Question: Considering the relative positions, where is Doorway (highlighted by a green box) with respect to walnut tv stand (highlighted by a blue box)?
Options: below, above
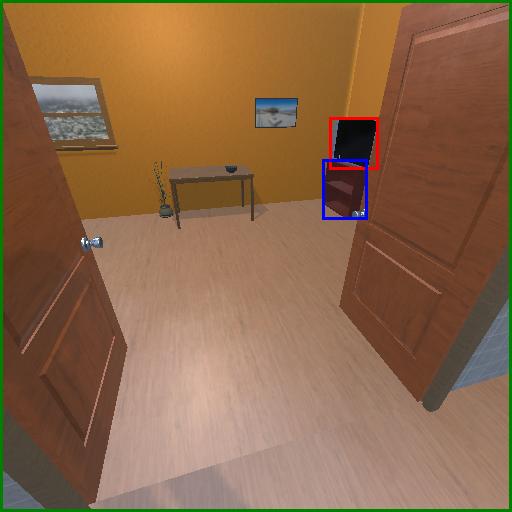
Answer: below